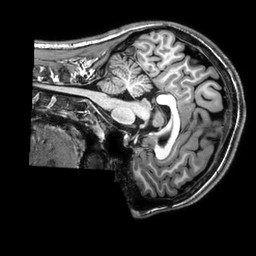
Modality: T1w
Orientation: sagittal
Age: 23
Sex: female
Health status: healthy
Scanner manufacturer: philips
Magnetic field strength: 3 T
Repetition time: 0.009 s
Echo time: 0.003996 s